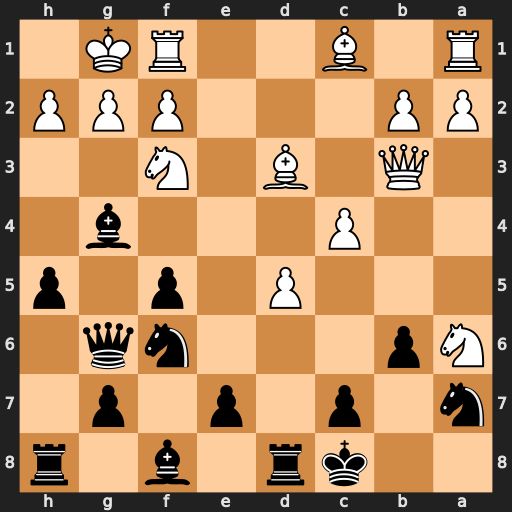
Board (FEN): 2kr1b1r/n1p1p1p1/Np3nq1/3P1p1p/2P3b1/1Q1B1N2/PP3PPP/R1B2RK1
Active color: b
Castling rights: -
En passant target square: -
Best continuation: Bxf3 Bxf5+ Qxf5